Question: I want to use the auto-release in my apps. I want to implement this methods

'''
- (void)selectorConnect: (NSArray *)args
{
NSAutoreleasePool *pool = [[NSAutoreleasePool alloc] init];
//some code
[pool release];
}
'''
Getting crash at '[pool release]' line. Any solution for that .
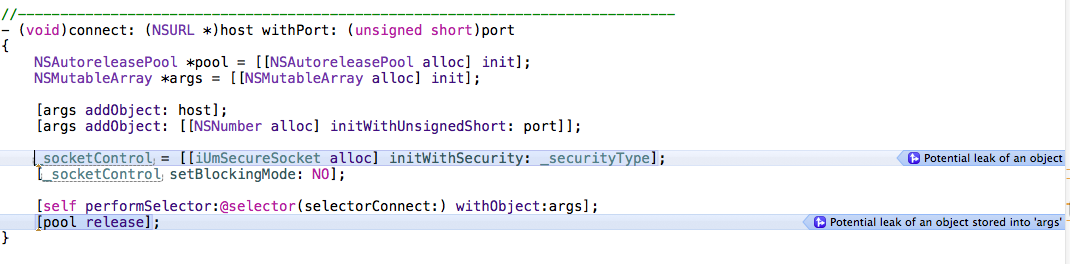
Answer: When you empty an autorelease pool, it calls 'autorelease' on all objects inside it.
If you're getting a crash with the '[pool release]' line then you've added an object to the autorelease pool and have released it yourself.
Run the static analyser and see what warnings it gives you.
And if you still don't know, enable 'NSZombies' and see what object is being released twice.
Finally, if that still doesn't help, add your code to the question and we can all take a look :)